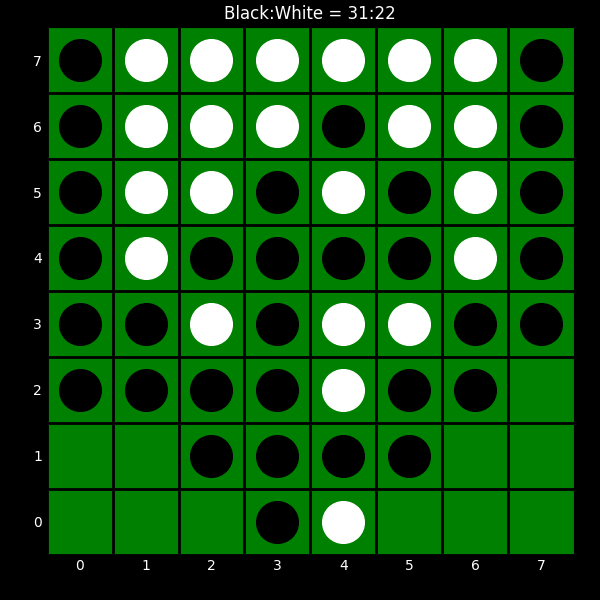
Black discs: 31
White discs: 22